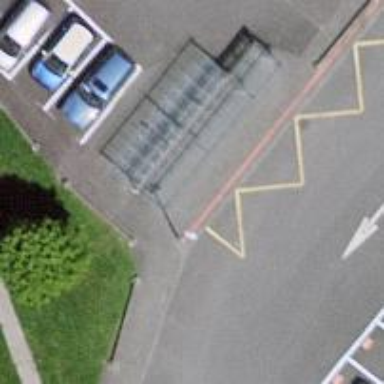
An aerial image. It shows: Bicycle parking facility.